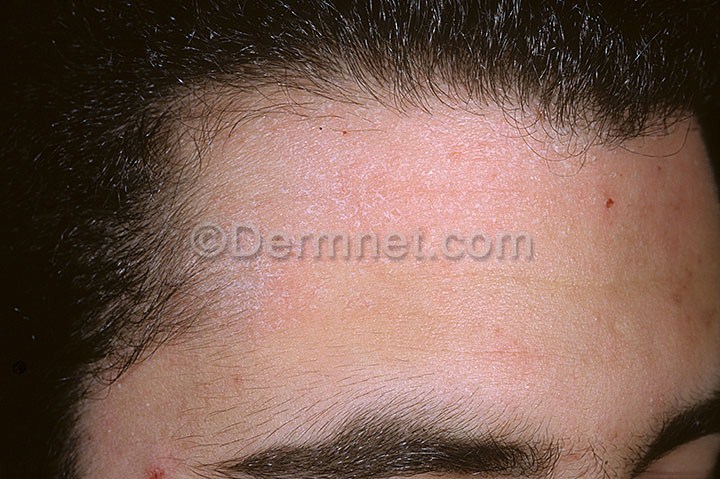
Disease: Psoriasis pictures Lichen Planus and related diseases